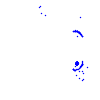
Particle: pion